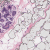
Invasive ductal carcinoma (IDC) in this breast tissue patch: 0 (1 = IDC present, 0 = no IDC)